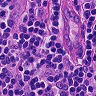
Metastatic tissue present: no